Question: Currently i am updating a application to iOS 8. I am facing a new problem in Keyboard.
This keyboard hiding my textfield half. What i have to change for this?.

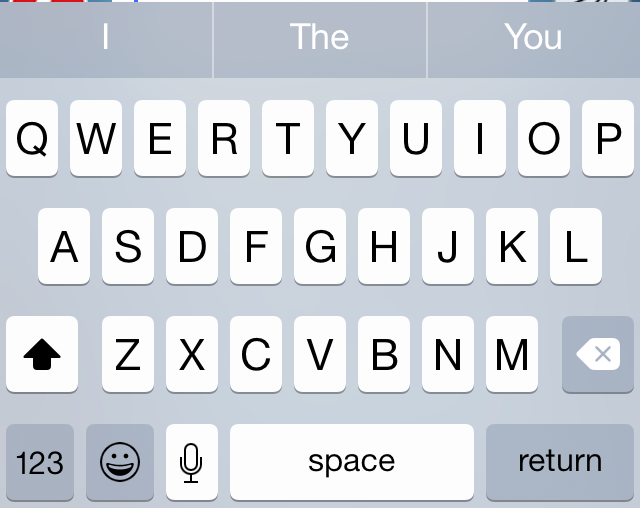
Answer: Ok, this worked for me.
First I binded a NSLayoutConstraint that already had.
'''
__weak IBOutlet NSLayoutConstraint *bottomInputConstraint;
'''
Then I subscribed to the keyboard's notification on .
'''
- (void)viewDidLoad{
[super viewDidLoad];
[[NSNotificationCenter defaultCenter] addObserver:self
selector:@selector(keyboardWillShow:)
name:UIKeyboardWillShowNotification
object:nil];
}
'''
method looks something like this:
'''
- (void)keyboardWillShow:(NSNotification *)aNotification{
NSDictionary* keyboardInfo = [aNotification userInfo];
NSValue* keyboardFrameBegin = [keyboardInfo valueForKey:UIKeyboardFrameBeginUserInfoKey];
CGRect keyboardFrameBeginRect = [keyboardFrameBegin CGRectValue];
bottomInputConstraint.constant = keyboardFrameBeginRect.size.height + kBottomKeyboardMargin;
}
'''